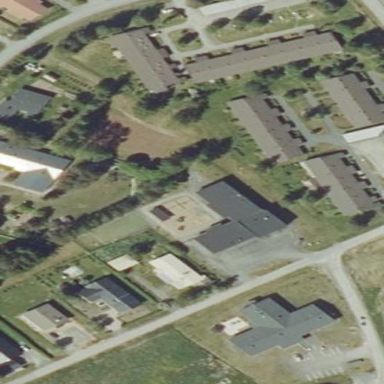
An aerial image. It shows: Kindergarten.